Question: i'm trying to use wookmark jqquery plugin to create a pinterest like diagram layout. But, Wookmark is not creating columns in the li. It is just creating images down the other. Like in the image:

This is my code:
'''
<script src={% static "js/jquery-1.7.2.min.js" %}></script>
<script src={% static "js/jquery.wookmark.js" %}></script>
<script type="text/javascript">
(function ($) {
var loadedImages = 0, // Counter for loaded images
handler = $('#tiles li'); // Get a reference to your grid items.
// Prepare layout options.
var options = {
autoResize: true, // This will auto-update the layout when the browser window is resized.
container: $('#main'), // Optional, used for some extra CSS styling
offset: 5, // Optional, the distance between grid items
outerOffset: 10, // Optional, the distance to the containers border
itemWidth: 210 // Optional, the width of a grid item
};
$('#tiles').imagesLoaded(function() {
// Call the layout function.
handler.wookmark(options);
// Capture clicks on grid items.
handler.click(function(){
// Randomize the height of the clicked item.
var newHeight = $('img', this).height() + Math.round(Math.random() * 300 + 30);
$(this).css('height', newHeight+'px');
// Update the layout.
handler.wookmark();
});
}).progress(function(instance, image) {
// Update progress bar after each image load
loadedImages++;
if (loadedImages == handler.length)
$('.progress-bar').hide();
else
$('.progress-bar').width((loadedImages / handler.length * 100) + '%');
});
})(jQuery);
</script>
'''
The HTML:
'''
<ul id="tiles">
<li><img src="http://upload.wikimedia.org/wikipedia/commons/thumb/a/af/Fruit_Stall_in_Barcelona_Market.jpg/1200px-Fruit_Stall_in_Barcelona_Market.jpg" alt=""></li>
<li><img src="http://upload.wikimedia.org/wikipedia/commons/thumb/6/62/Mixed_fruit.jpg/1200px-Mixed_fruit.jpg" alt=""></li>
<li><img src="http://upload.wikimedia.org/wikipedia/commons/thumb/2/2f/Culinary_fruits_front_view.jpg/1200px-Culinary_fruits_front_view.jpg" alt=""></li>
<li><img src="http://upload.wikimedia.org/wikipedia/commons/5/5e/Nectarine_Fruit_Development.jpg" alt=""></li>
<li><img src="http://upload.wikimedia.org/wikipedia/commons/thumb/a/af/Fruit_Stall_in_Barcelona_Market.jpg/1200px-Fruit_Stall_in_Barcelona_Market.jpg" alt=""></li>
<li><img src="http://upload.wikimedia.org/wikipedia/commons/thumb/6/62/Mixed_fruit.jpg/1200px-Mixed_fruit.jpg" alt=""></li>
<li><img src="http://upload.wikimedia.org/wikipedia/commons/5/5e/Nectarine_Fruit_Development.jpg" alt=""></li>
</ul>
'''
CSS:
'''
#tiles {
width: 100%;
}
#tiles li {
width: 25%;
}
'''
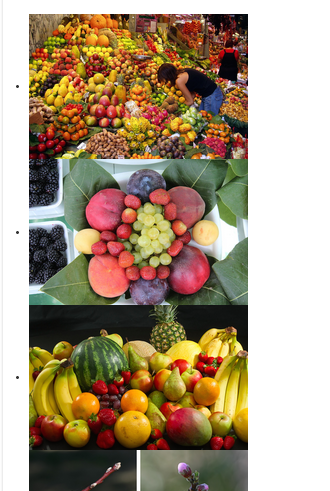
Answer: It looks like you are trying to call an 'imagesLoaded()' function that doesn't exist. This is probably what you need: <URL>.
To call wookmark with default options (for testing or getting started), replace your javascript with:
$('#tiles li').wookmark();